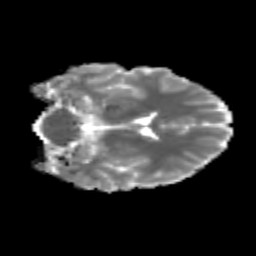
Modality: MD
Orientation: coronal
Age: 19
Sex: female
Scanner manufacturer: siemens
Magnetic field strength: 3 T
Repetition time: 3.5 s
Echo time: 0.125 s